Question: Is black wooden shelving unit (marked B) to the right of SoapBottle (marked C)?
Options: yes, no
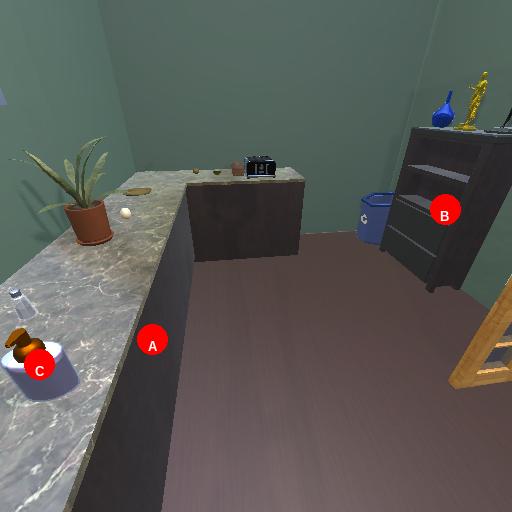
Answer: yes